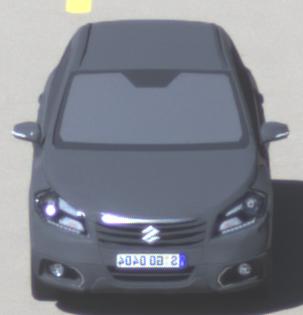
Make: Suzuki
Model: SX4 S-Cross 1.6
Detailed model: SX4 (II) S-Cross
Model produced from: 2013/10
Model produced until: 2015/08
Doors: 5
Color: gray
Road condition: dry road
Daytime: morning or afternoon
Contrast: high contrast